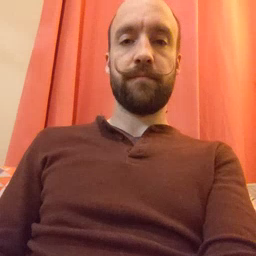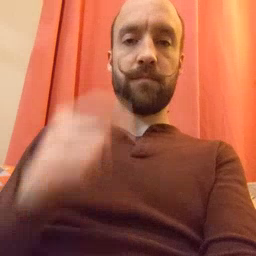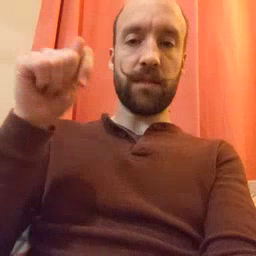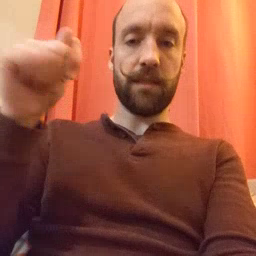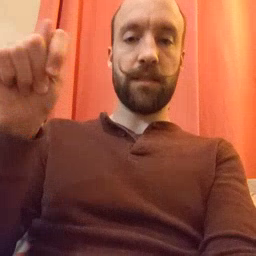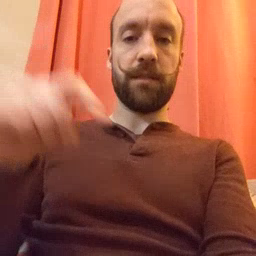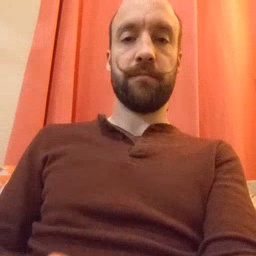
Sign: toy